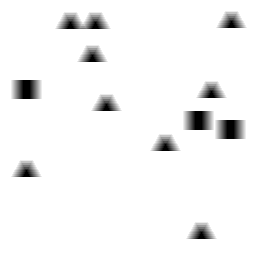
Squares: 3
Triangles: 9
Stars: 0
Total shapes: 12